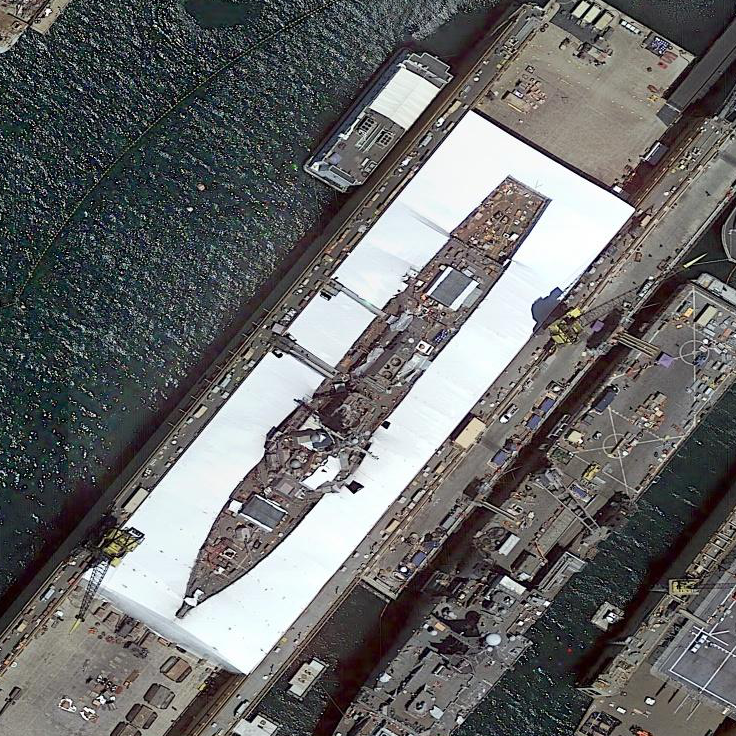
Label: destroyer